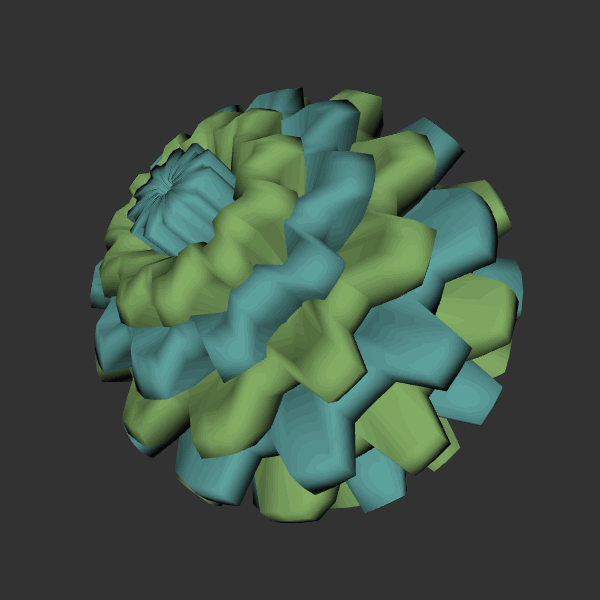
Background: dark